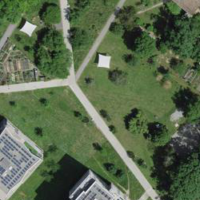
EUNIS habitat code: 55
Species observed at this site:
Cornus sanguinea